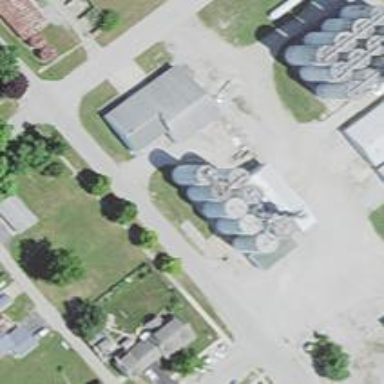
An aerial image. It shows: Silo.